Question: I Know this question is asked again and again here, but did not find any solutions for my problem.I'm creating a Custom UITableViewCell through xib and trying to load it.in my VC called
'''
- (UITableViewCell *)tableView:(UITableView *)tableView cellForRowAtIndexPath:(NSIndexPath *)indexPath {
static NSString *CellIdentifier = @"SimpleTableCell";
AcSummaryCell *cell = (AcSummaryCell *)[tableView dequeueReusableCellWithIdentifier:CellIdentifier];
if (cell == nil)
{
NSArray *nib = [[NSBundle mainBundle] loadNibNamed:@"AcSummaryCell" owner:self options:nil];
cell = [nib objectAtIndex:0];
}
}
'''
is a subclass of 'UITableViewCell'and it has an 'UILabel' IBOutlate called acLabel.when i compile the project i get following error-
'''
'Terminating app due to uncaught exception 'NSUnknownKeyException', reason: '[<ACSummaryVC 0x71465c0> setValue:forUndefinedKey:]: this class is not key value coding-compliant for the key acLabel.''
'''
i have created connection of acLabel in AcSummayCell class, but i'm getting error from ACSummaryVC? What i'm doing wrong?
according to Mani's answer bellow i'm connecting outlate to file owner and it is wrong instead i've to connect outlate to custom cell.but when i try this i did not get my outlate to connect with instead i'm getting like this image -

here is my AcSummayCell.h
'''
@interface AcSummayCell : UITableViewCell
@property(nonatomic, retain)IBOutlet UILabel* acLabel;
@property(nonatomic, retain)IBOutlet UILabel* namelbl;
@property(nonatomic, retain)IBOutlet UILabel* cBalancelbl;
@property(nonatomic, retain)IBOutlet UILabel* avBalancelbl;
'''
and AcSummayCell.m
'''
#import "AcSummayCell.h"
@implementation AcSummayCell
@synthesize acLabel = _acLabel;
@synthesize namelbl = _namelbl;
@synthesize cBalancelbl = _cBalancelbl;
@synthesize avBalancelbl = _avBalancelbl;
- (id)initWithStyle:(UITableViewCellStyle)style reuseIdentifier:(NSString *)reuseIdentifier
{
self = [super initWithStyle:style reuseIdentifier:reuseIdentifier];
if (self) {
// Initialization code
}
return self;
}
- (void)setSelected:(BOOL)selected animated:(BOOL)animated
{
[super setSelected:selected animated:animated];
// Configure the view for the selected state
}
@end
'''
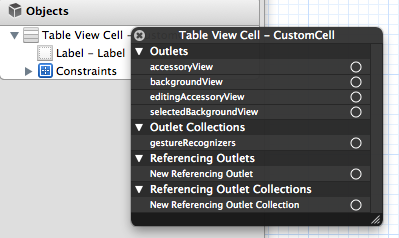
Answer: You have setup a wrong outlet connection. Its because you have connected your label's outlet to your file's owner. Remove that label outlet connection out of file's owner and connect the outlet pointing to your custom cell. It should work.